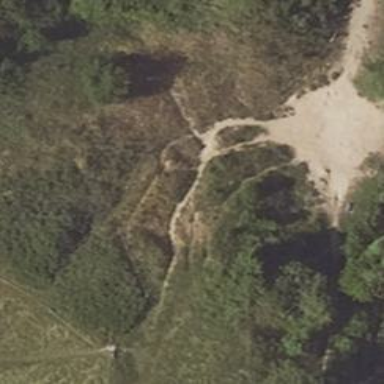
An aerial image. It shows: Sandy path.